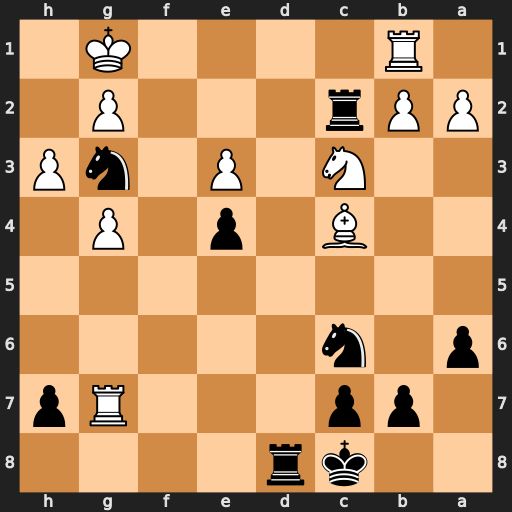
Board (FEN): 2kr4/1pp3Rp/p1n5/8/2B1p1P1/2N1P1nP/PPr3P1/1R4K1
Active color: b
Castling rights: -
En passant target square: -
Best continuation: Rdd2 Rg8+ Kd7 Rd1 Rxd1+ Nxd1 Rxc4